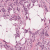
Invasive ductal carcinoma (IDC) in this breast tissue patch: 1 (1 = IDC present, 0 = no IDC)